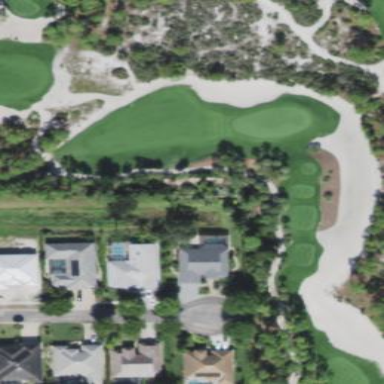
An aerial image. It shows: Sand bunker on golf course.